Question: '''
<!DOCTYPE html PUBLIC "-//W3C//DTD XHTML 1.0 Transitional//EN" "http://www.w3.org/TR/xhtml1/DTD/xhtml1-transitional.dtd">
<html xmlns="http://www.w3.org/1999/xhtml">
<head>
<meta content="text/html; charset=utf-8" http-equiv="Content-Type" />
<title>Untitled 1</title>
</head>
<body>
<form name="log" method="GET" action="login.php">
username <input type="text" name="usr" style="width: 242px"></input><br>
password <input type="password" name="psw" style="width: 242px"></input><br>
<input type="submit" style="width: 78px" value="tsjyl ldkhwl">
</form>
</body>
</html>
'''
this is my simple php file
'''
<?php
echo $_GET["usr"];
?>
'''
when i pressed the submit I excepted it will print the username but it gave me this

please can someone tell me what is the problem, sorry for my bad English
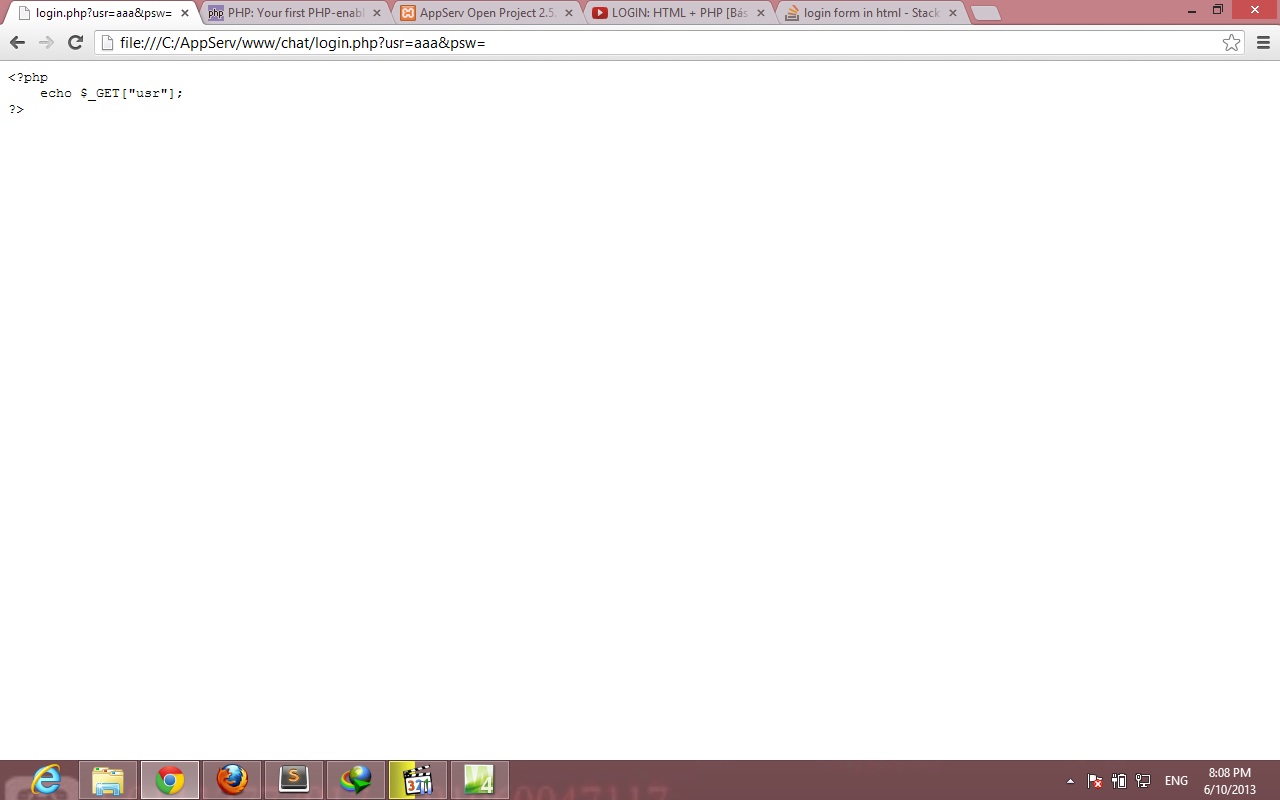
Answer: You are running the file on a php server... you are just reading the file in the browser, try loading the page from a URL like: 'http://localhost/mypage.php'